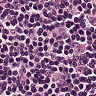
Metastatic tissue present: no